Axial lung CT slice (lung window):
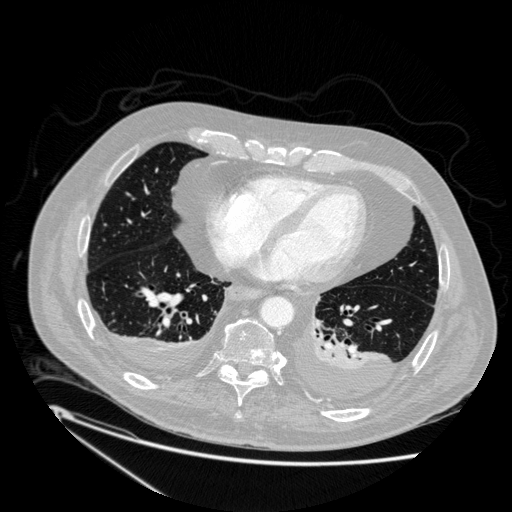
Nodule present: no